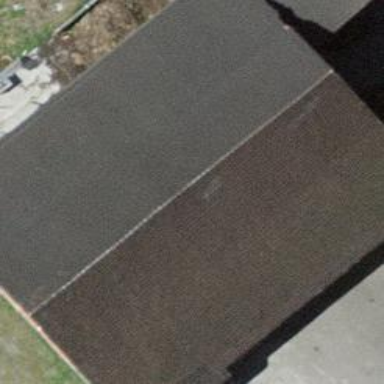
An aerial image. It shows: Gabled roof on farm auxiliary building.